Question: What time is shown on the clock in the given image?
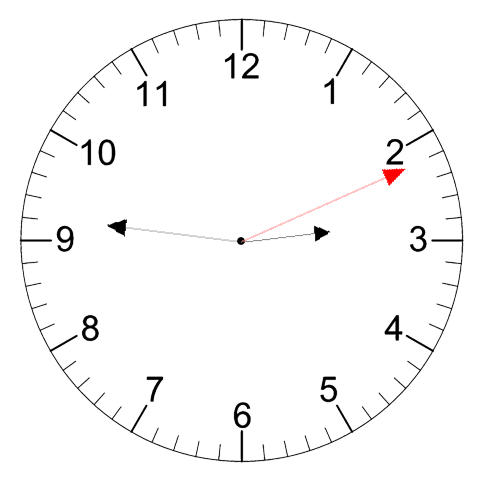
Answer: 02:46:11